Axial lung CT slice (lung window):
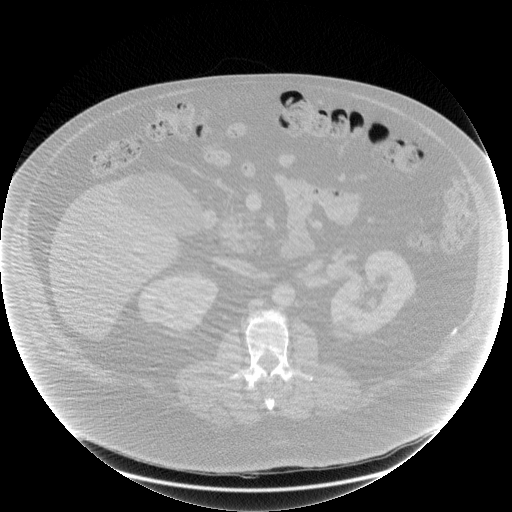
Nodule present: no